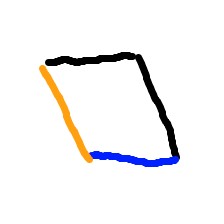
Shape: parallelogram